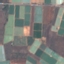
Land use / land cover: PermanentCrop